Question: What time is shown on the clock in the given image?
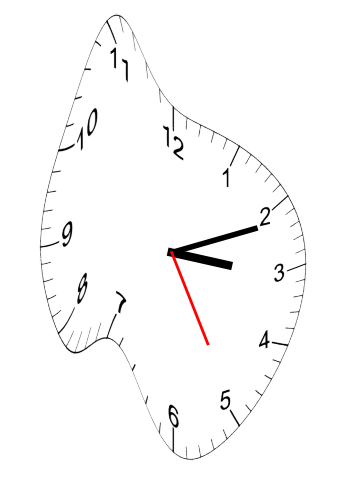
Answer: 03:11:25